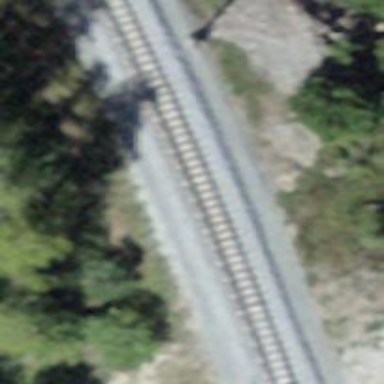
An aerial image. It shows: Narrow-gauge railway track with one electrified contact line.